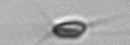
Label: Acanthoica_quattrospina